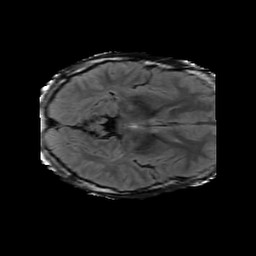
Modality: FLAIR
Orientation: axial
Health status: ill
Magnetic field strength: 3 T